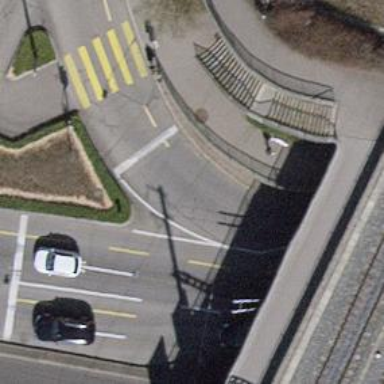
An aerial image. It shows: Road with traffic signals.